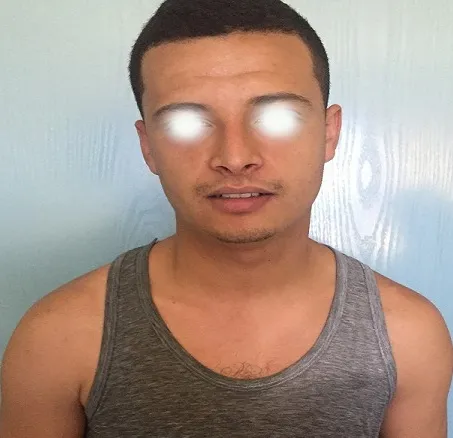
No sweat on the left side of the face, neck and superior zone of the trunk.
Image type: medical_photograph (other_medical_photograph)